Aerial crown-view tile of a tropical tree (Barro Colorado Island, Panama), acquired 20250217:
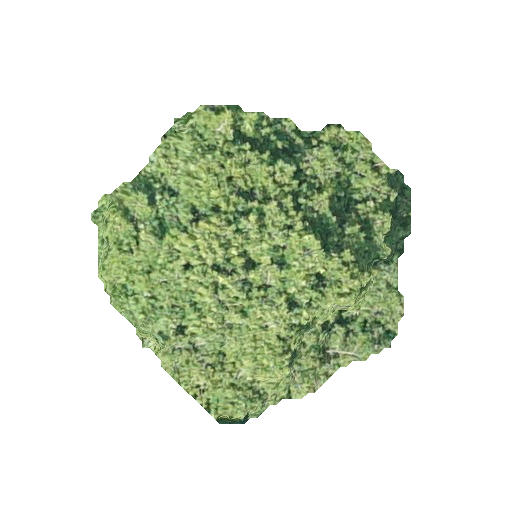
Species: Virola surinamensis
GBIF accepted scientific name: Virola surinamensis
Crown area: 106.185 m²